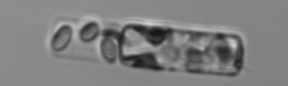
Label: Guinardia_delicatula_TAG_internal_parasite